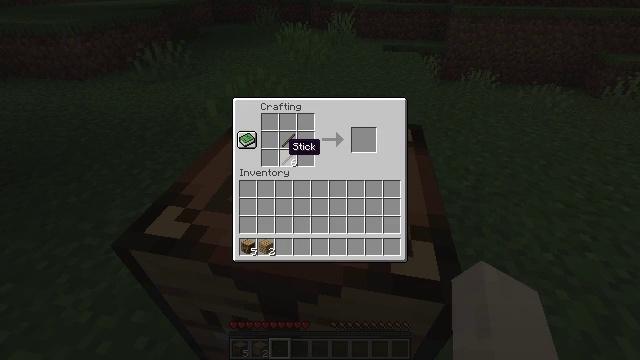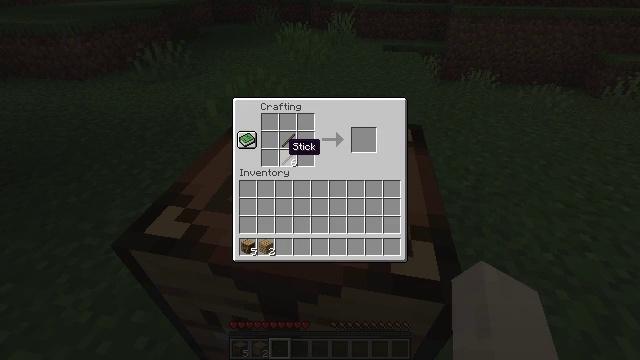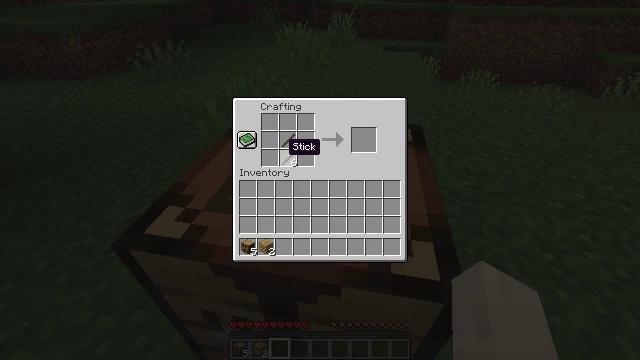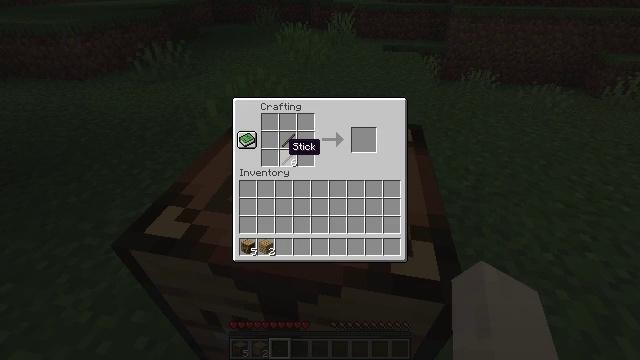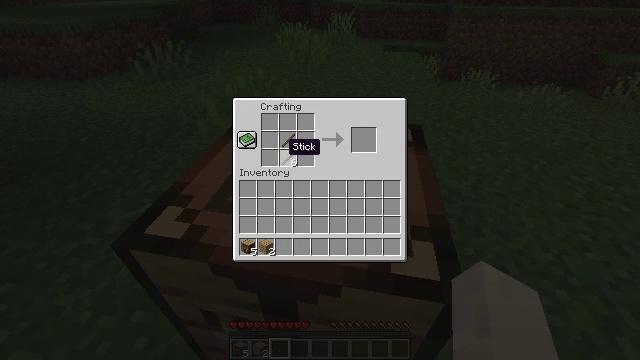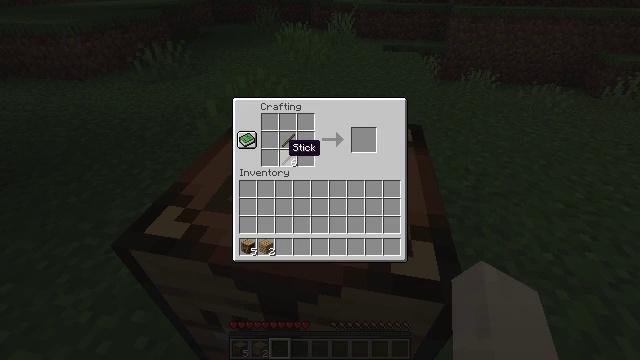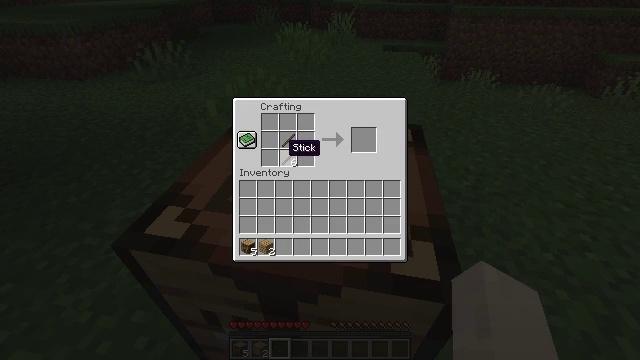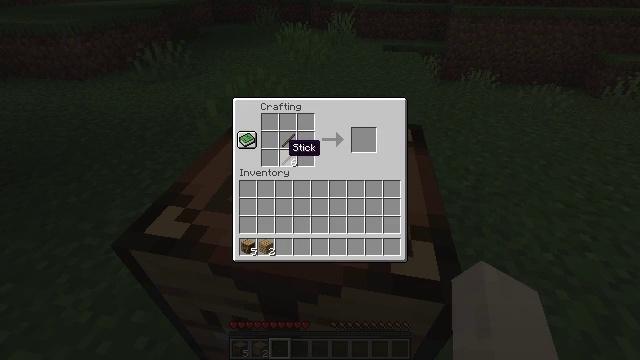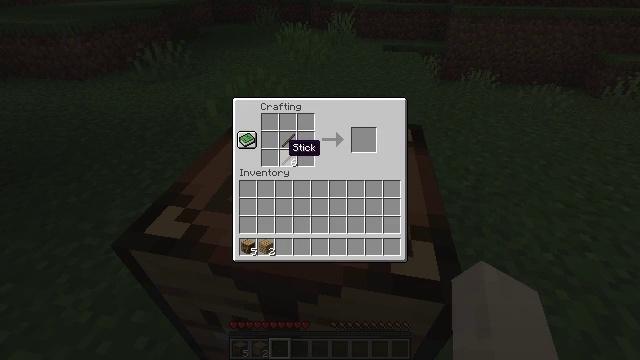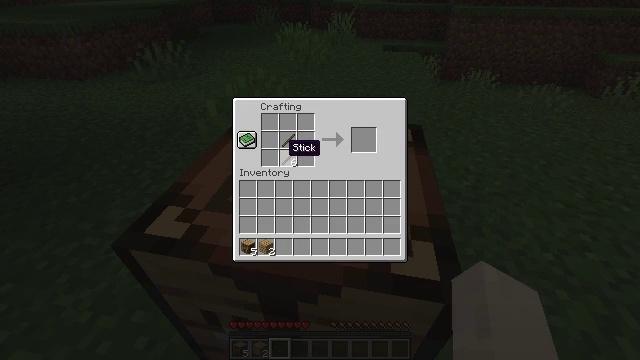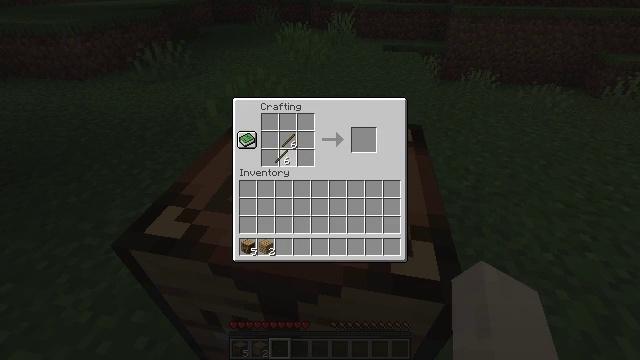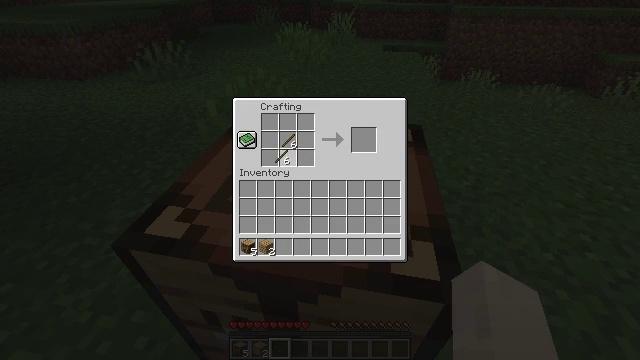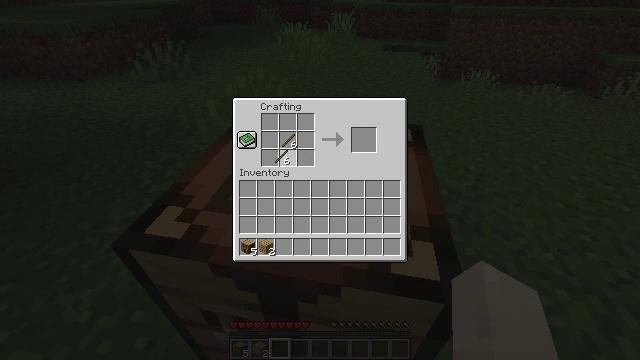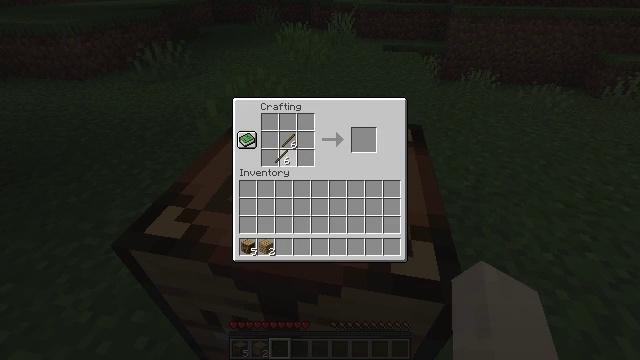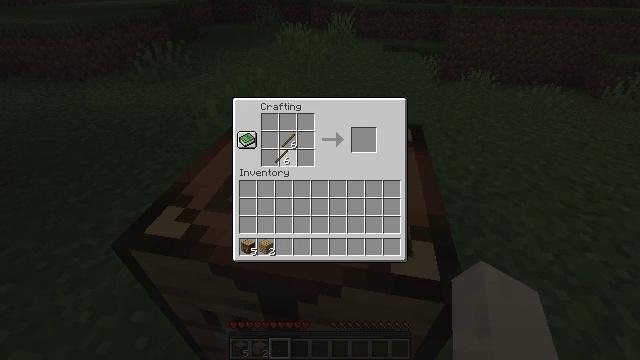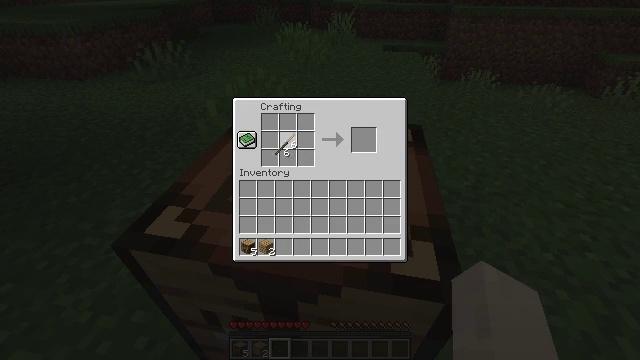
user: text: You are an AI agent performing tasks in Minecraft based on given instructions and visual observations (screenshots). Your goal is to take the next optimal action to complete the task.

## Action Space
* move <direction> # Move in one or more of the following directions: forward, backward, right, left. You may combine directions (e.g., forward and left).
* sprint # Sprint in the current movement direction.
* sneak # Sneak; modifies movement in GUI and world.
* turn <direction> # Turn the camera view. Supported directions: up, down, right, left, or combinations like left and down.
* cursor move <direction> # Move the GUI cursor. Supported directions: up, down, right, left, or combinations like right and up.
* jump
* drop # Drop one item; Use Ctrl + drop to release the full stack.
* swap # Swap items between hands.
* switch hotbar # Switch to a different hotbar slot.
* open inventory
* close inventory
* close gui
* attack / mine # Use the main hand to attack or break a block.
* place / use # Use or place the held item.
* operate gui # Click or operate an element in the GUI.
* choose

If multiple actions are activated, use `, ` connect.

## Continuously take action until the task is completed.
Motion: motion action
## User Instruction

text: Craft a wooden hoe.
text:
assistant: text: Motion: no_op
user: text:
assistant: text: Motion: no_op
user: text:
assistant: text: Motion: no_op
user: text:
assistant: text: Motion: no_op
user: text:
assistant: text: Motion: no_op
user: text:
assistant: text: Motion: no_op
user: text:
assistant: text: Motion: no_op
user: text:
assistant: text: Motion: no_op
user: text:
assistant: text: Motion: no_op
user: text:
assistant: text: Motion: no_op
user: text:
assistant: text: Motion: no_op
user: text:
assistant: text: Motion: no_op
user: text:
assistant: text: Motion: no_op
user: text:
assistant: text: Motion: operate gui
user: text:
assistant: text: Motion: operate gui
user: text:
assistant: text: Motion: operate gui
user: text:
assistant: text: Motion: no_op
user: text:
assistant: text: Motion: no_op
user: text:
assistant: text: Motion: cursor move up
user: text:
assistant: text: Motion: cursor move up
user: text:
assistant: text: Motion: cursor move up
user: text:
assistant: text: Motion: no_op
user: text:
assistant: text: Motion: no_op
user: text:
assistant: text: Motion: no_op
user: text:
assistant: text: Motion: cursor move down
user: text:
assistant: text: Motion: cursor move down
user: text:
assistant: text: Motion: cursor move down
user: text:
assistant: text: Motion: cursor move down
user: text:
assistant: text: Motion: no_op
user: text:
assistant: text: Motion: no_op